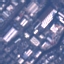
Label: Industrial